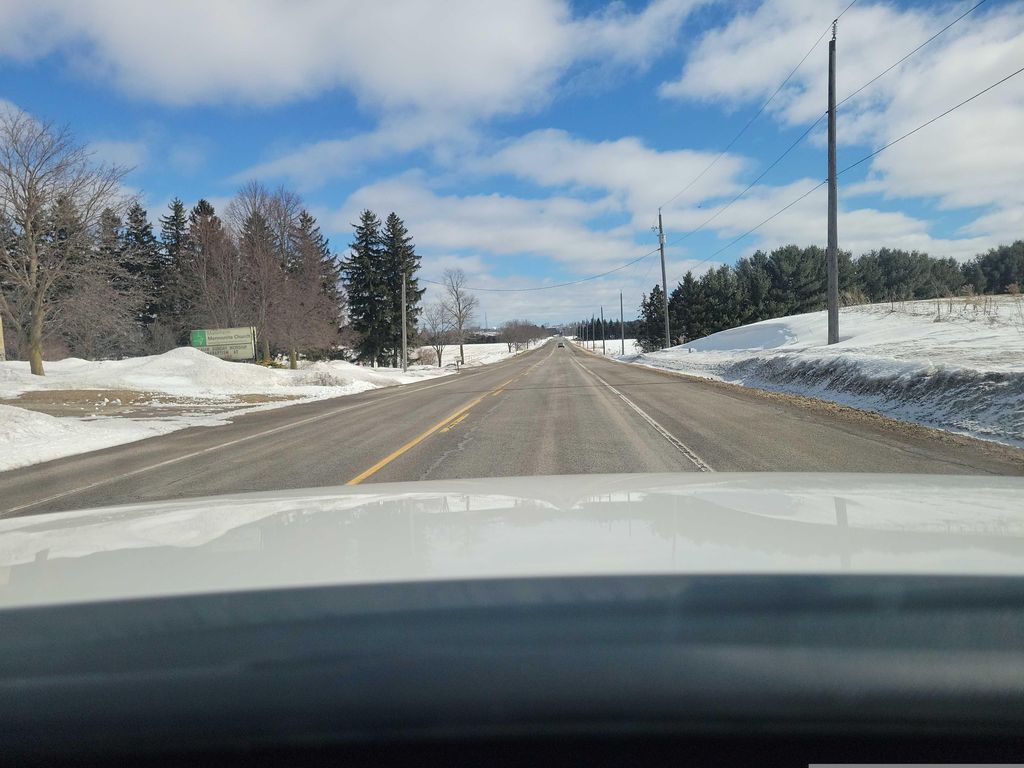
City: kitchener-waterloo